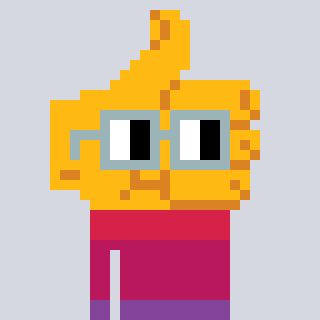
a pixel art character with square dark gray glasses, a thumbsup-shaped head and a bege-colored body on a cool background